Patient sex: F
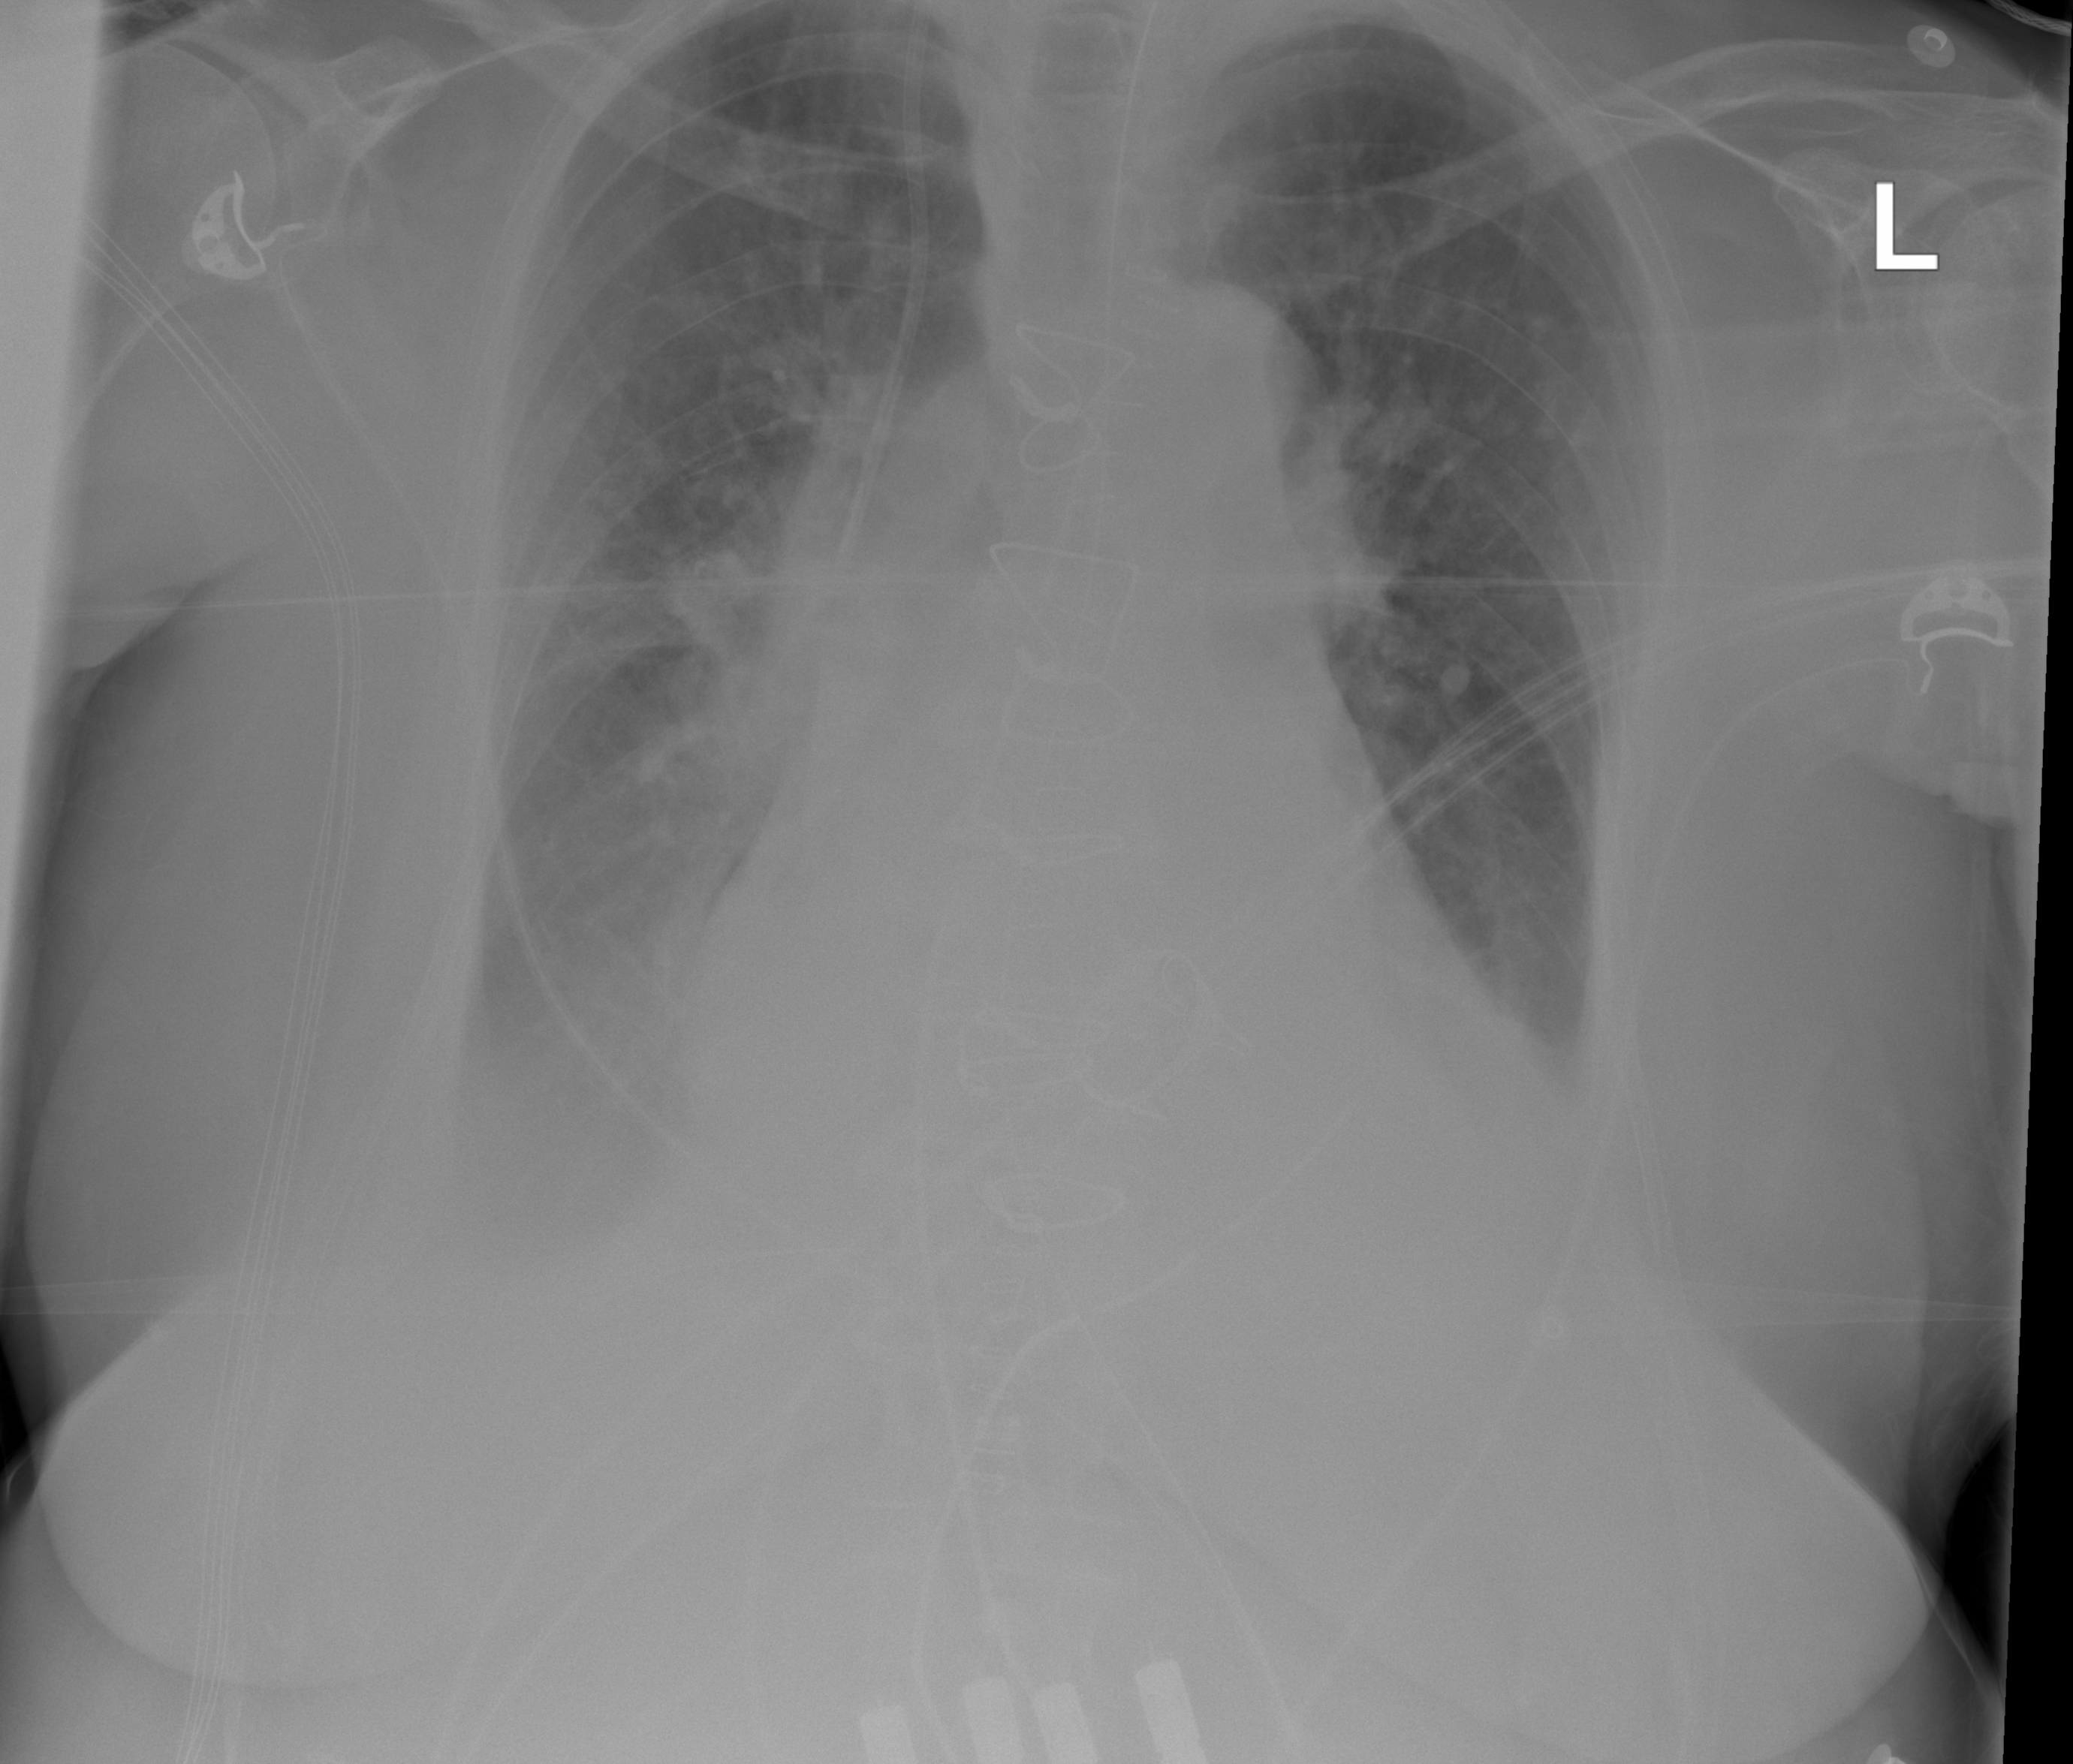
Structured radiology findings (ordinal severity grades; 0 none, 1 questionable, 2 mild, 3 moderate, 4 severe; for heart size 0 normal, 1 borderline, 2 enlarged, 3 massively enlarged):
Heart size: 2
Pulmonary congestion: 2
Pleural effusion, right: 2
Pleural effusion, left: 2
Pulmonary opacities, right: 0
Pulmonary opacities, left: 0
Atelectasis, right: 2
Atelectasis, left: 2